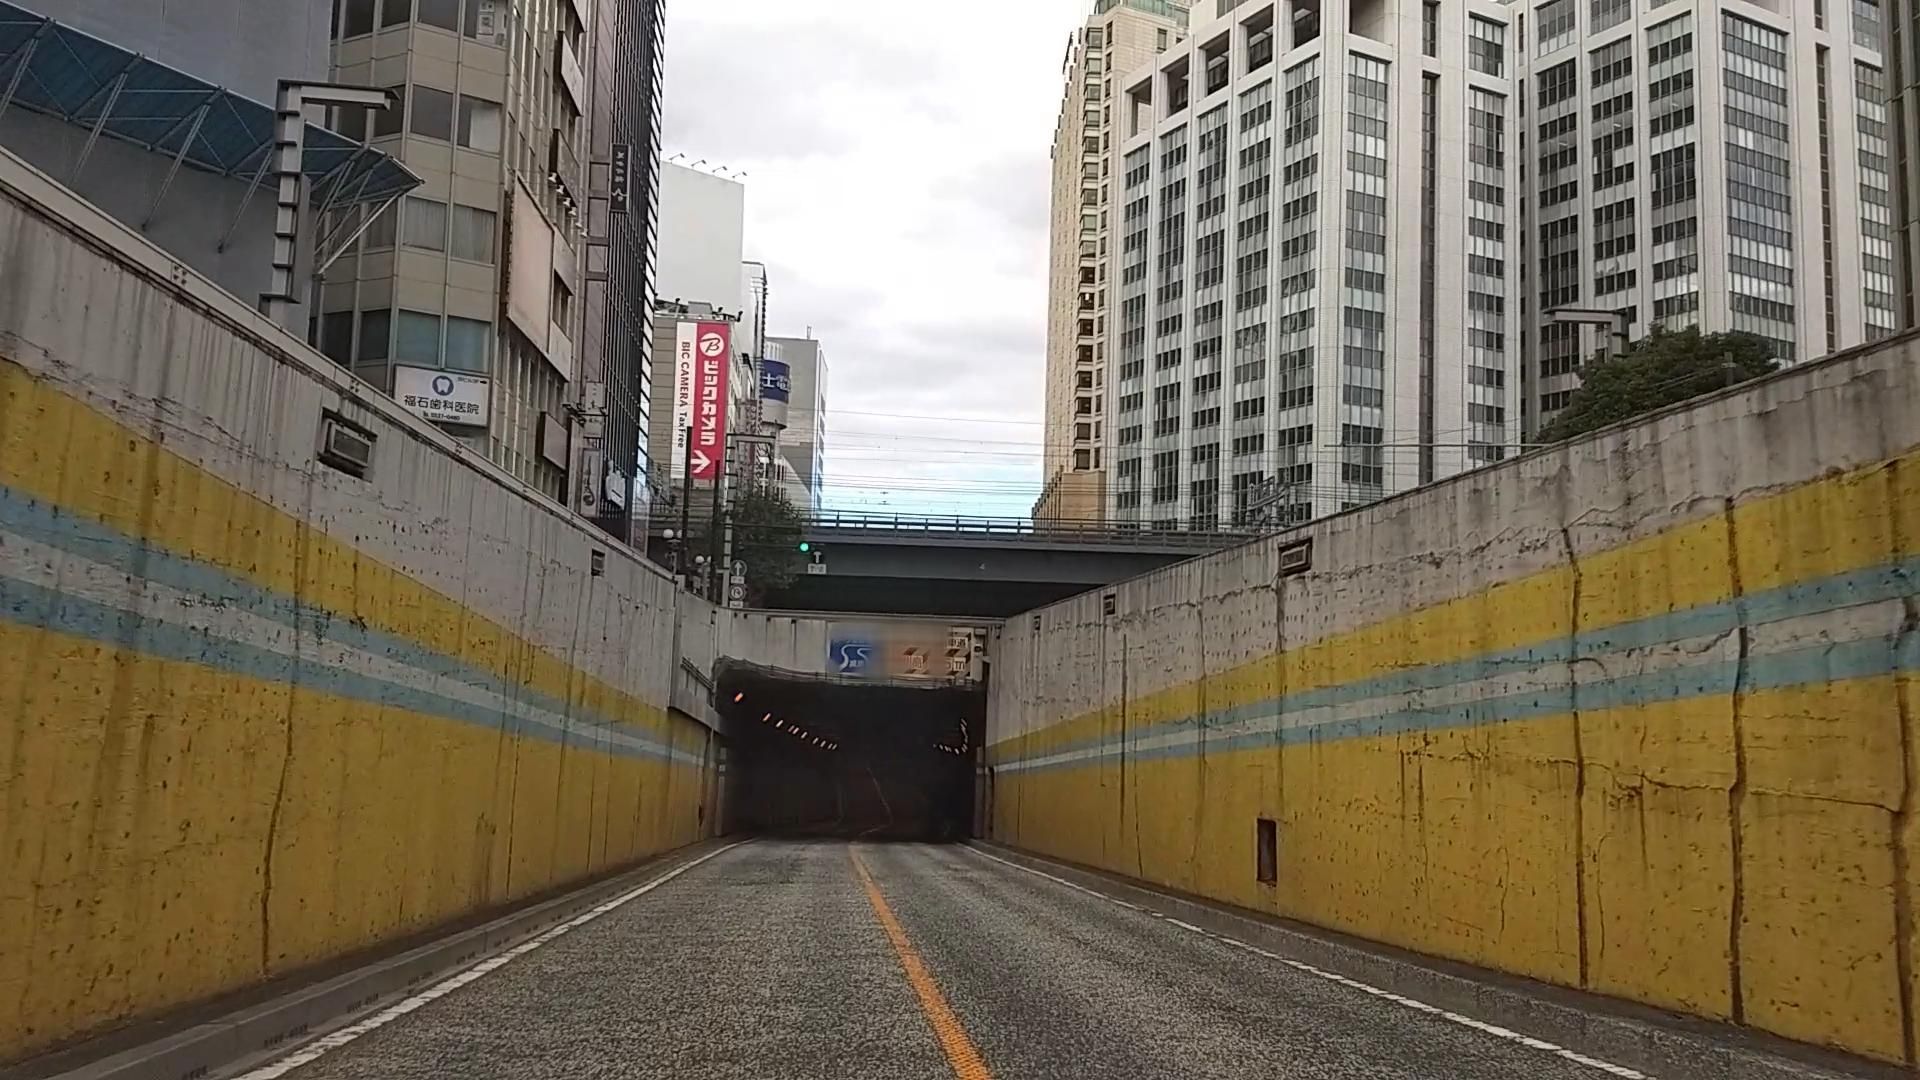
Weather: clear
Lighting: day
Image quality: good
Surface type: driving surface
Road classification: primary_link, primary
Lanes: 2
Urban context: urban centre
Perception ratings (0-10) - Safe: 2.91, Lively: 1.3, Beautiful: 4.78, Boring: 5.87, Depressing: 5.76, Wealthy: 6.27